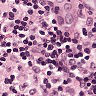
Metastatic tissue present: no